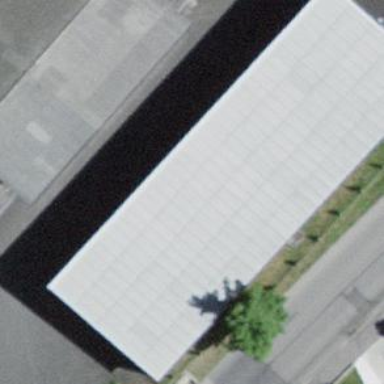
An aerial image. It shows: Warehouse building.